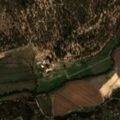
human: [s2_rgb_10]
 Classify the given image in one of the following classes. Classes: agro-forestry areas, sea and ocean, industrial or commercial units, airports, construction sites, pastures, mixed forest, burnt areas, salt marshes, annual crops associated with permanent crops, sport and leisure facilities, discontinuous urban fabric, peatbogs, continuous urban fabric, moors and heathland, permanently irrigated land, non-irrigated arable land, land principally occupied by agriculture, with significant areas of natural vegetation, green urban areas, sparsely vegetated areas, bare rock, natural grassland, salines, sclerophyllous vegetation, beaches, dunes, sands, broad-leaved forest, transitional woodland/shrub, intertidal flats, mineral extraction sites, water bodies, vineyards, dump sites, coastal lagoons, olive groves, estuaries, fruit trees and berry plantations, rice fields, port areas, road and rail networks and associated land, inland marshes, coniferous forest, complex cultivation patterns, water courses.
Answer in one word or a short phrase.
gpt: non-irrigated arable land, permanently irrigated land, rice fields, agro-forestry areas, mixed forest, transitional woodland/shrub